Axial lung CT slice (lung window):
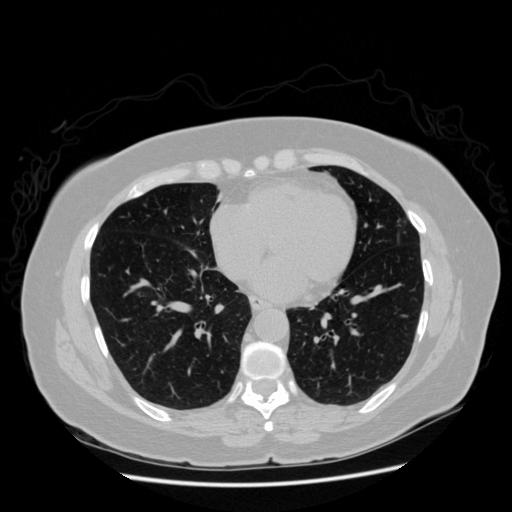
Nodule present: no